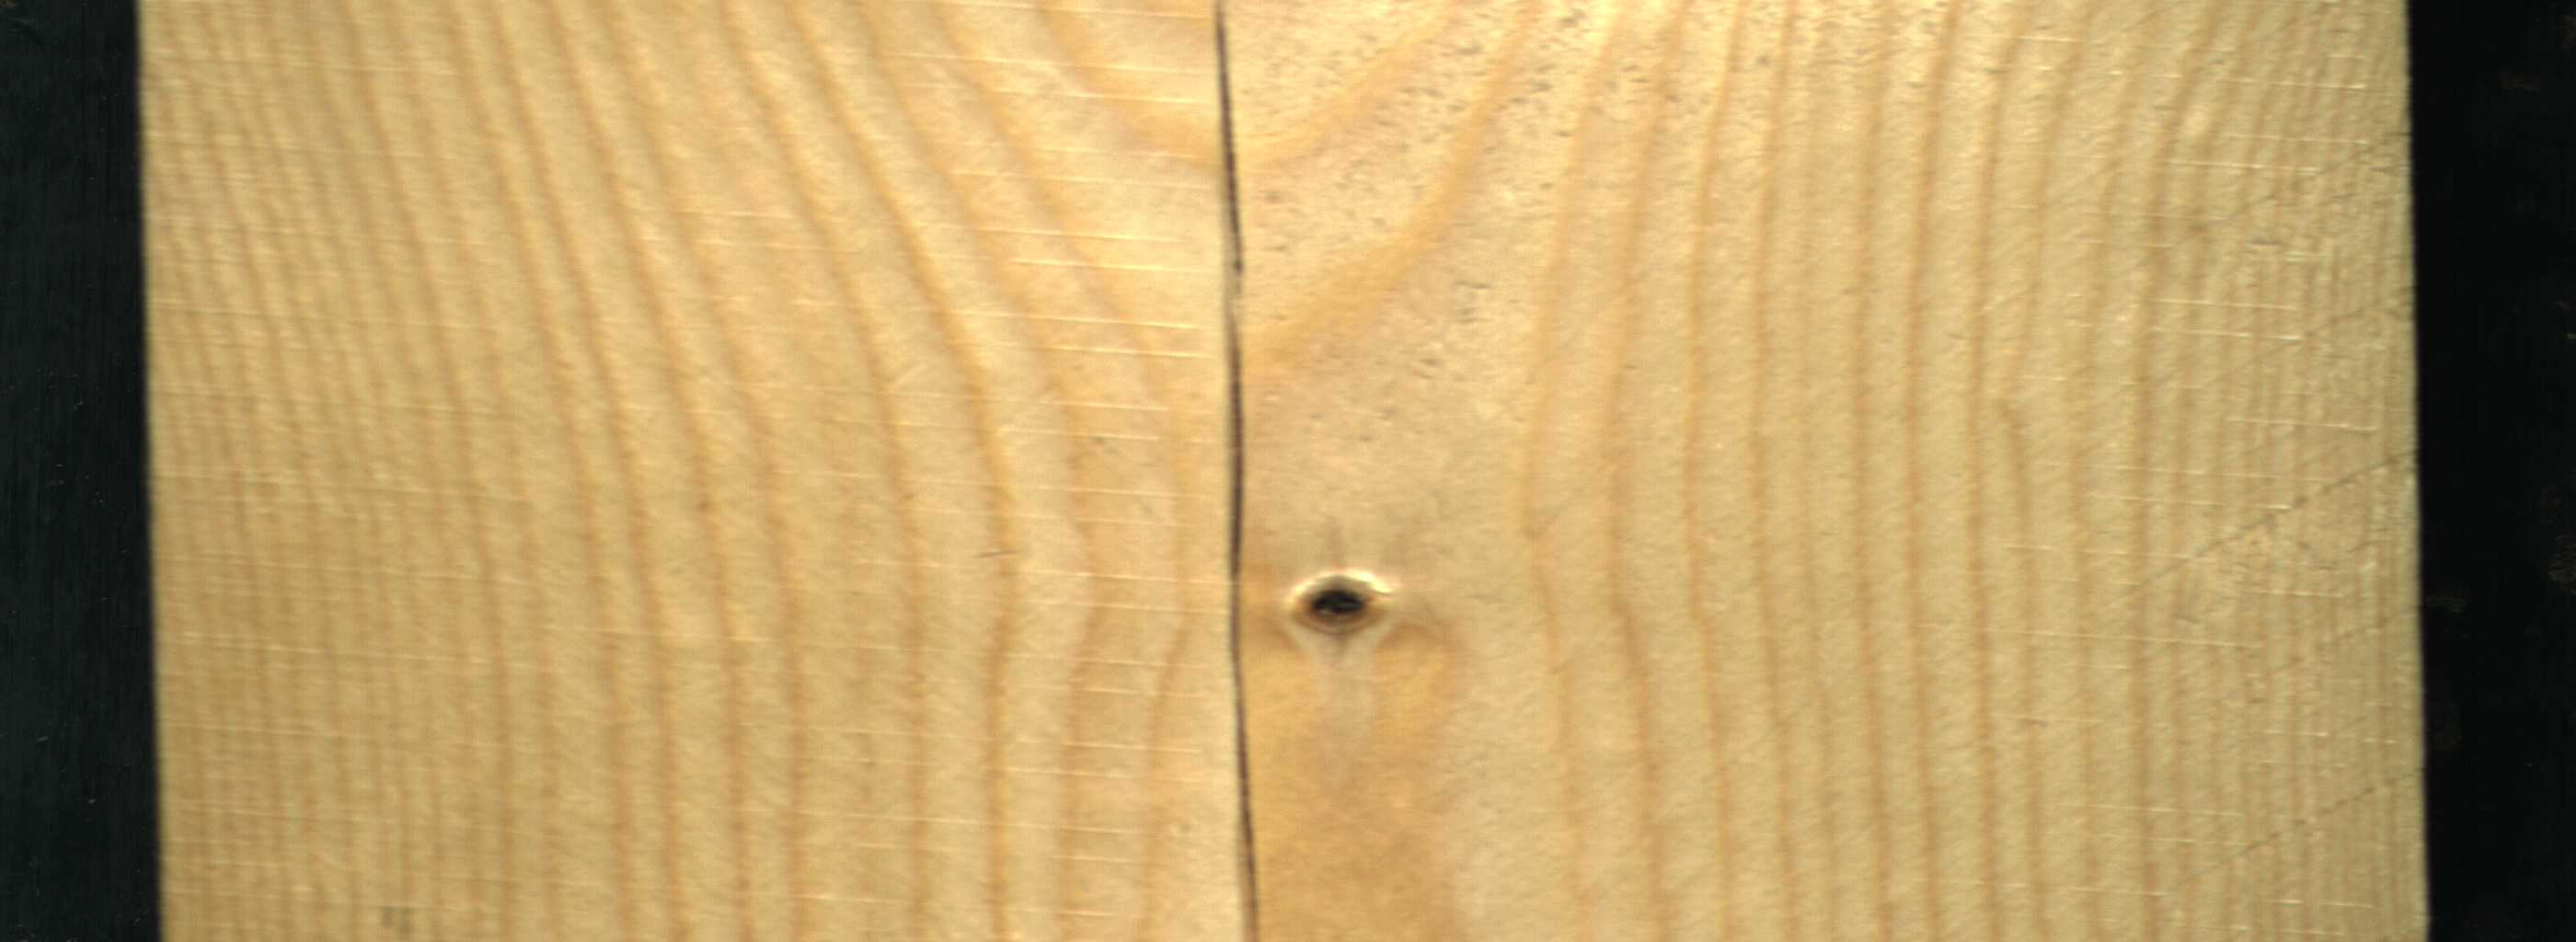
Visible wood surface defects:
Crack
Dead_Knot